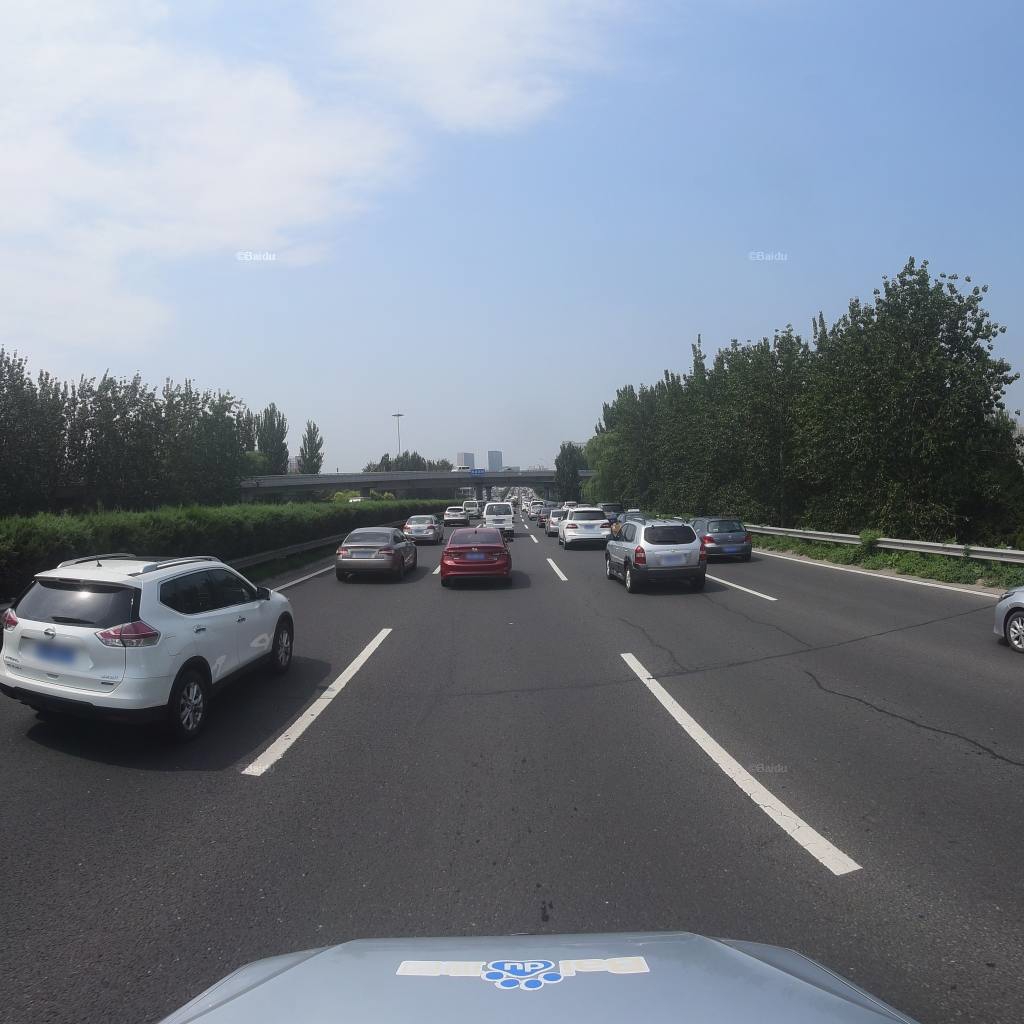
Region: Fengtai
Road damage annotations: longitudinal patch, transverse patch, longitudinal patch, longitudinal patch